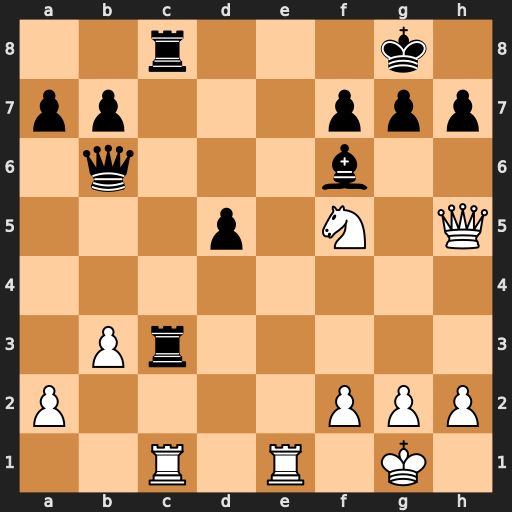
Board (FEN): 2r3k1/pp3ppp/1q3b2/3p1N1Q/8/1Pr5/P4PPP/2R1R1K1
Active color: w
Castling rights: -
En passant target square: -
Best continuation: Rxc3 Bxc3 Ne7+ Kf8 Nxc8 Bxe1 Nxb6